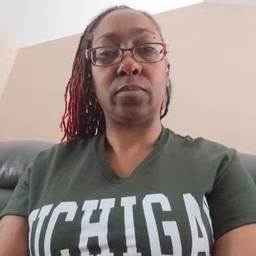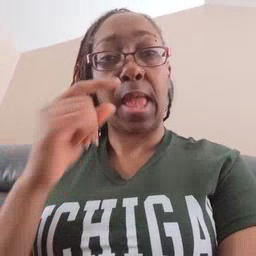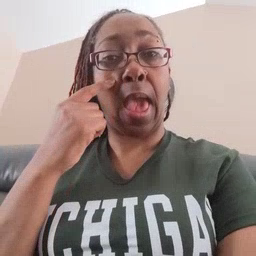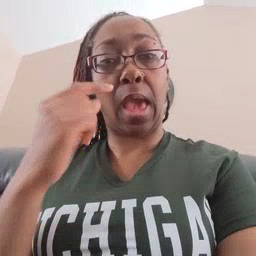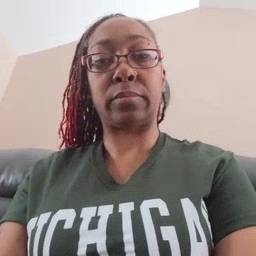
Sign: eye